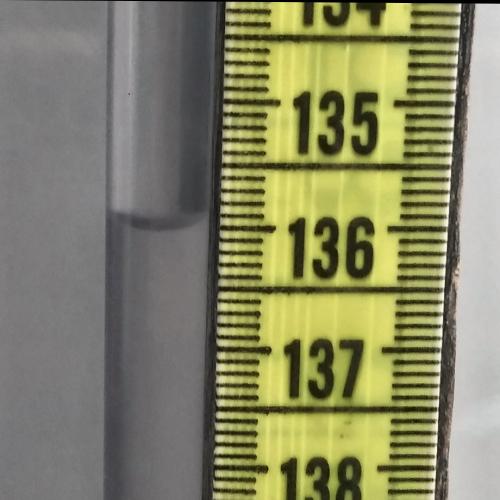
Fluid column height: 136.0 cm